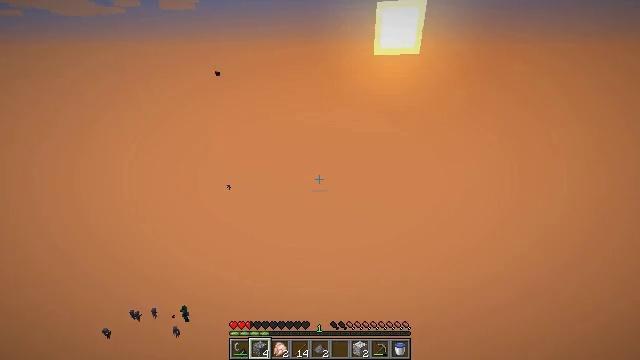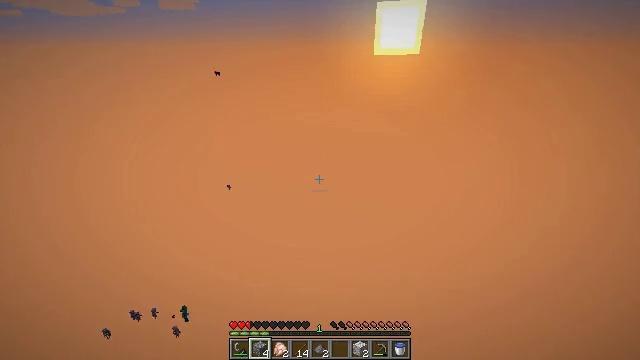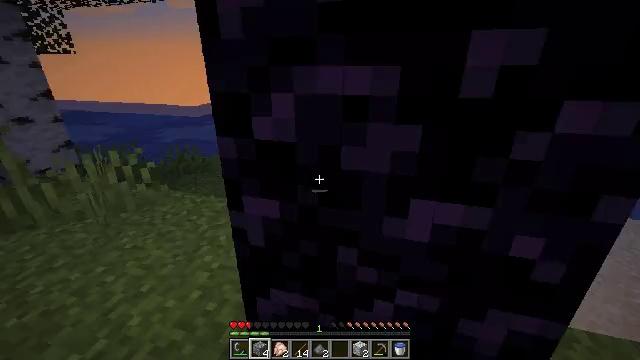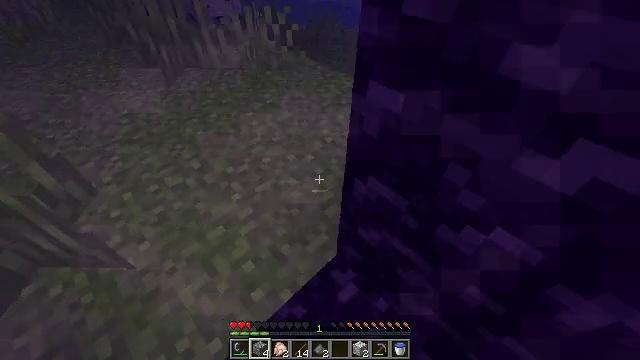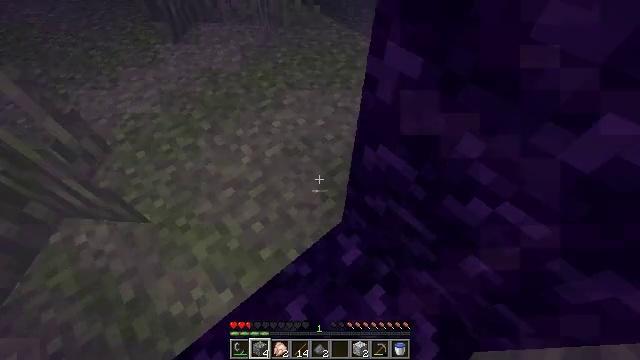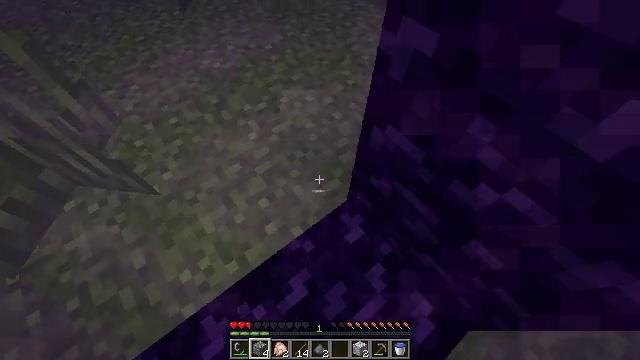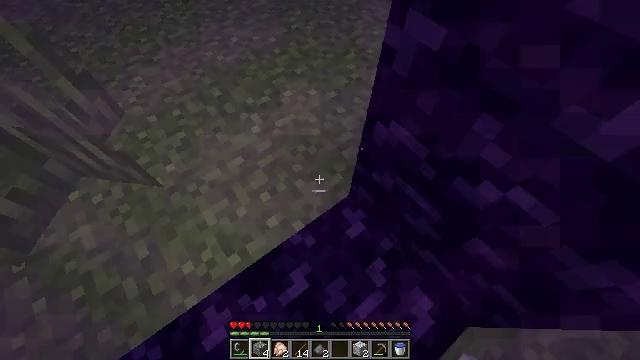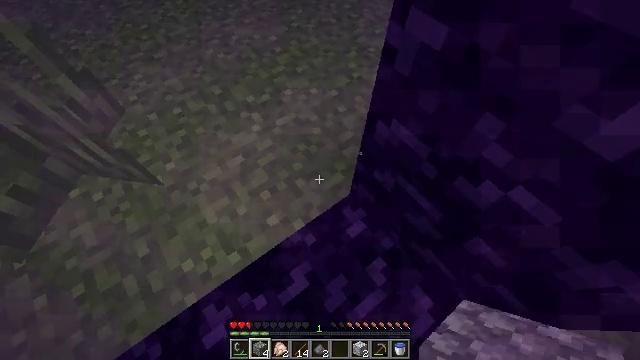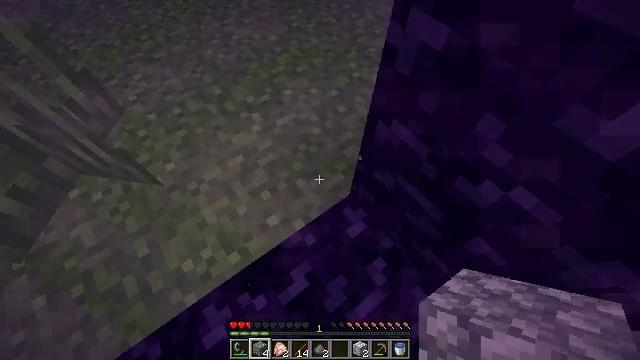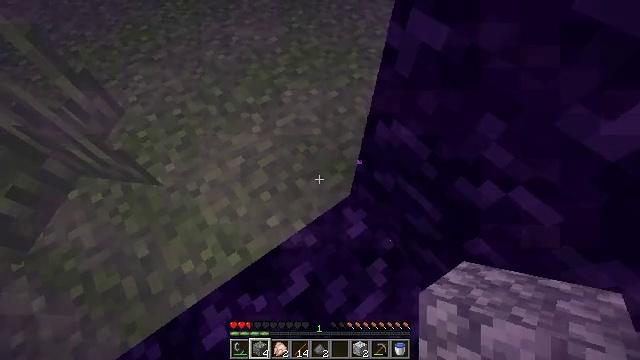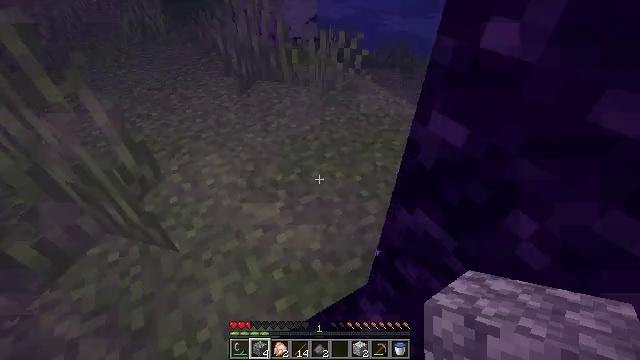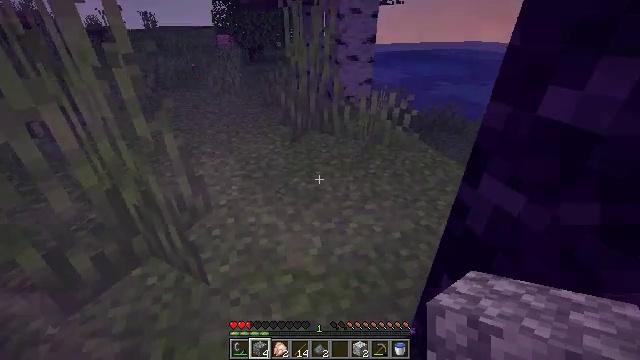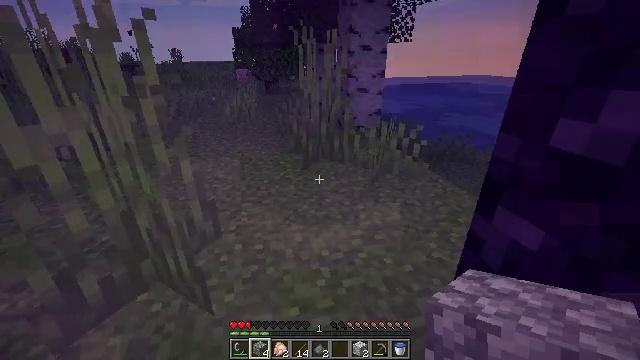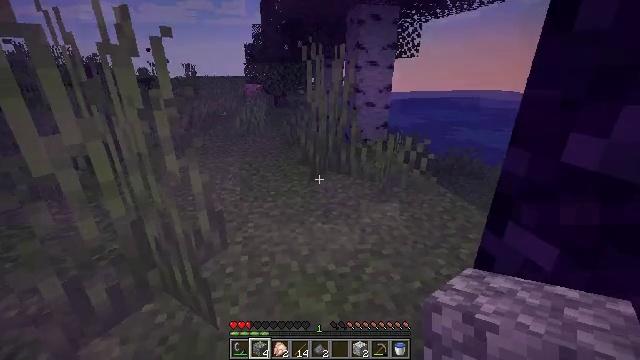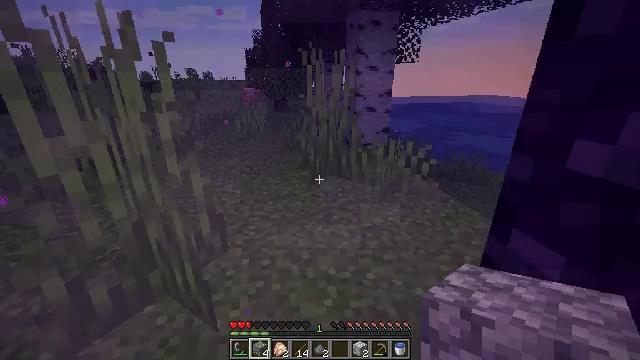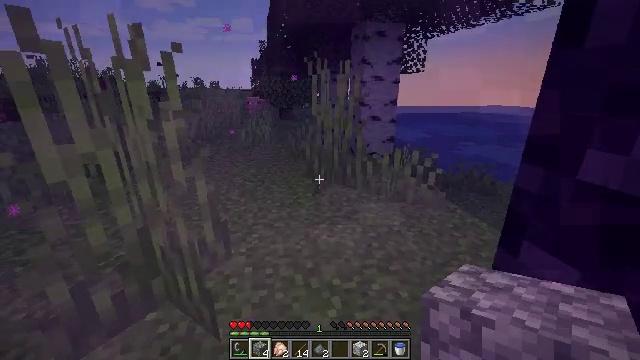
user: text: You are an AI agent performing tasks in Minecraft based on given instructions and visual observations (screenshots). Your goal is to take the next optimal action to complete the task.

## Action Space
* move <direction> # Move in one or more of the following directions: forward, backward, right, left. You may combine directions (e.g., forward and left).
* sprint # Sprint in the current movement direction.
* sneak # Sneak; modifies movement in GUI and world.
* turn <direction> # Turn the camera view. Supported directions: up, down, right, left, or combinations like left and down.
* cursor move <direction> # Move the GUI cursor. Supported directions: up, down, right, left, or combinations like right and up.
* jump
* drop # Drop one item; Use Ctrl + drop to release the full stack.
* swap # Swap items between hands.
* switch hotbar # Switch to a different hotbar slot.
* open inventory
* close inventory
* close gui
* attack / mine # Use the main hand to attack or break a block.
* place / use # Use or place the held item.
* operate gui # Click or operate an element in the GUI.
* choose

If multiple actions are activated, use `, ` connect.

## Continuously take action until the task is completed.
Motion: motion action
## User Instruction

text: Use a pickaxe to mine basalt.
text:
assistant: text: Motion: no_op
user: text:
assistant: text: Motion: turn left
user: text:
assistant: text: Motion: turn left and down
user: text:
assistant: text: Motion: turn left and down
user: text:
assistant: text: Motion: turn left and down
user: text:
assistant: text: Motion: turn left and down
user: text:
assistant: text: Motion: no_op
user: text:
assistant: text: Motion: no_op
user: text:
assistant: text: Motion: no_op
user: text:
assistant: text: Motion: turn left and up
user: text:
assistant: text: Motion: turn left and up
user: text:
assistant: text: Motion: turn left and up
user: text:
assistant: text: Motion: turn left and up
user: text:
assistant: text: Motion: no_op
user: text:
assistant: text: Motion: turn left and up
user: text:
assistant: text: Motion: turn left and up
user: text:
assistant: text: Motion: turn up
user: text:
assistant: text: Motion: move forward
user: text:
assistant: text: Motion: move forward
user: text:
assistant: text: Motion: move forward
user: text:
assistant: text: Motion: move forward
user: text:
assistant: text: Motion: move forward
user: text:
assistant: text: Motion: move forward, turn left and up
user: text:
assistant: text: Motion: move forward, turn left and up
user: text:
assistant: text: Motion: move forward
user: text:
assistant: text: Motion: move forward
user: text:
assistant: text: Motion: move forward
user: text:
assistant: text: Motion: move forward
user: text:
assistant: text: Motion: move forward
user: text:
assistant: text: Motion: move forward